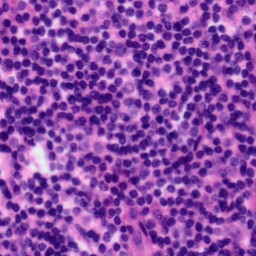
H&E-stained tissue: Tonsil